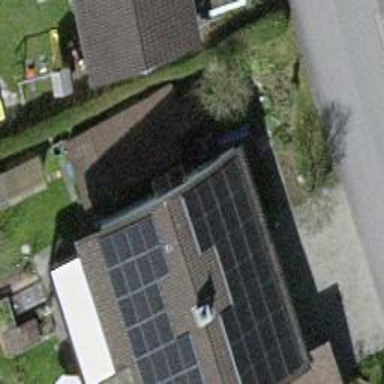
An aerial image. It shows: Solar power generator.